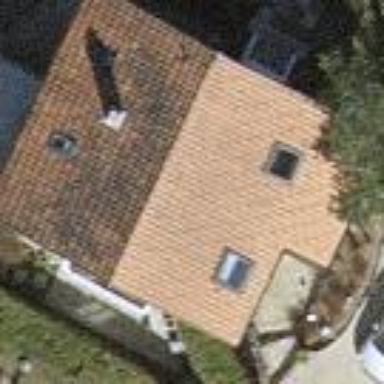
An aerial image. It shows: Detached building with gabled roof.